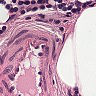
Metastatic tissue present: no